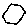
Label: hexagon